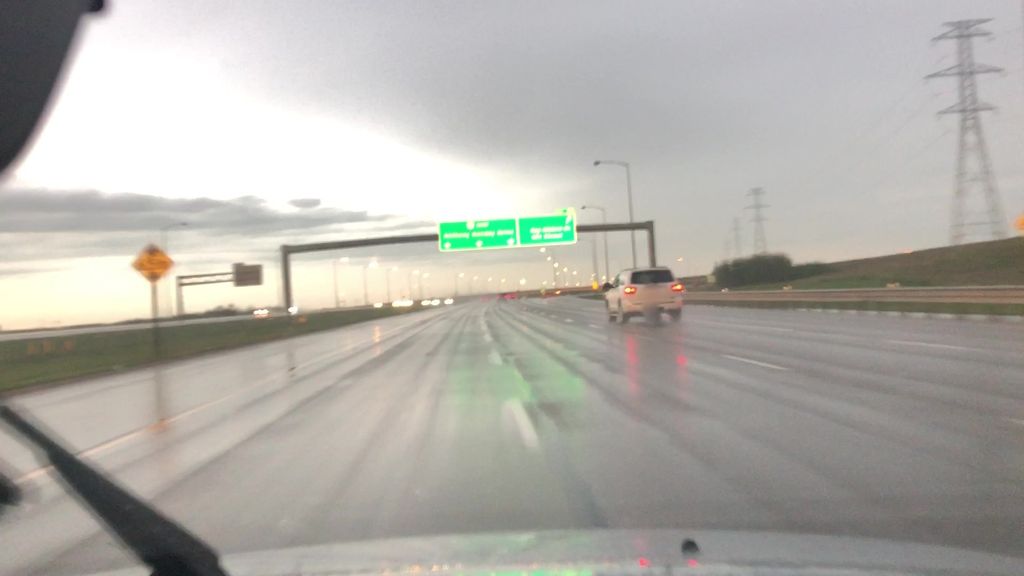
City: edmonton